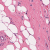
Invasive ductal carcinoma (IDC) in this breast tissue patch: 0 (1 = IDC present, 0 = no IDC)